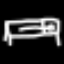
Label: bed